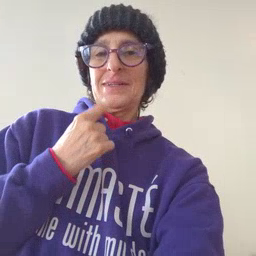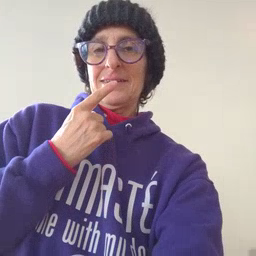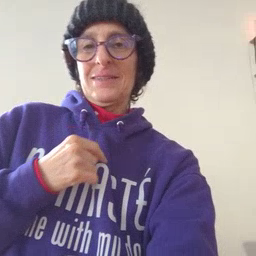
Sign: red